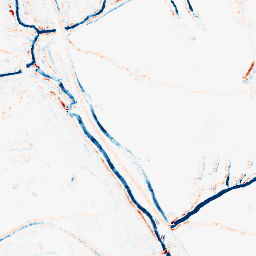
Category: morphological
Decomposition family: morphological_rect
Decomposition parameters: operation: average
width: 5
height: 5
Upsampling method: sinc_hamming
Upsampling parameters: scale: 2
kernel_size: 4
Upsampling scale: 2